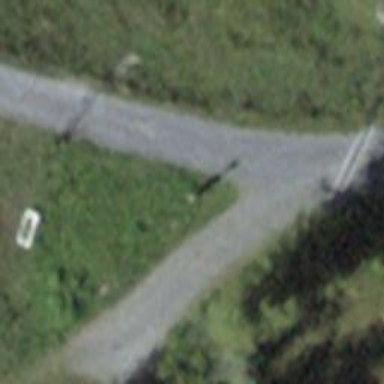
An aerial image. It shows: Guidepost providing information.